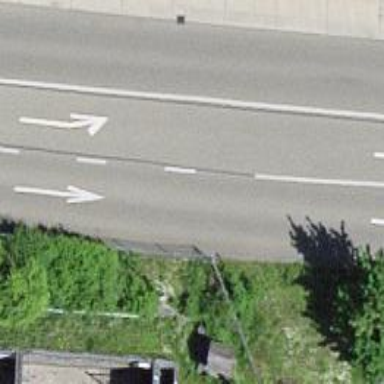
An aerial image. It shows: Secondary road.